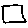
Label: square